Current action and preconditions to check: trajectory_clear

Your task: For each precondition in the list above, predict whether it will hold at this action.

Consider the current scene as observed from the mobile robot's camera, and analyze the predicted future states of all dynamic agents (e.g., people, animals, vehicles, or any moving entities) within the NEXT SECOND.

IMPORTANT: Only answer "very likely" if you are absolutely certain—based on strong, clear evidence—that a dynamic agent will violate the precondition in the predicted future state. Do NOT answer "very likely" for unlikely, ambiguous, or low-probability risks.

Ask yourself for each precondition: Is there a high probability, with clear and convincing evidence, that the predicted future states of any dynamic agent will interfere with the predicted future state of the currently executing action within the NEXT SECOND, causing that precondition to fail?

Assess the risk level based on these predictions. Use "likely" or "very likely" if motions create a clear risk of interference.

Use "neutral" or "improbable" if agents are nearby but their predicted paths are clearly diverging or non-conflicting.

Failure Risk Categories: "very improbable", "improbable", "neutral", "likely", "very likely"

Answer Format: Output ONLY the probability_of_failure value from these categories: "very improbable", "improbable", "neutral", "likely", "very likely"

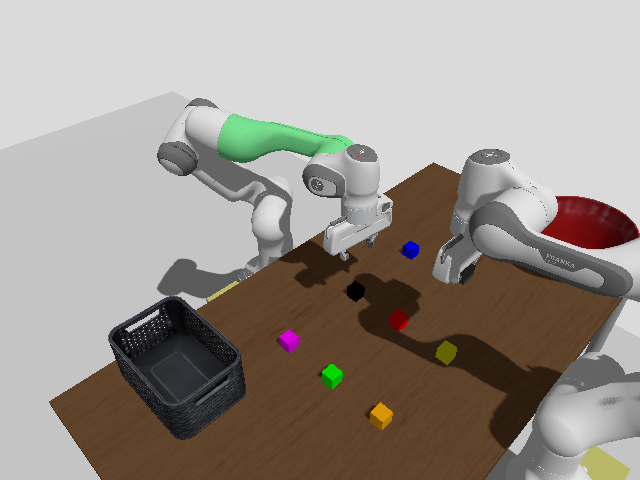

Answer: very improbable